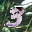
Label: 3